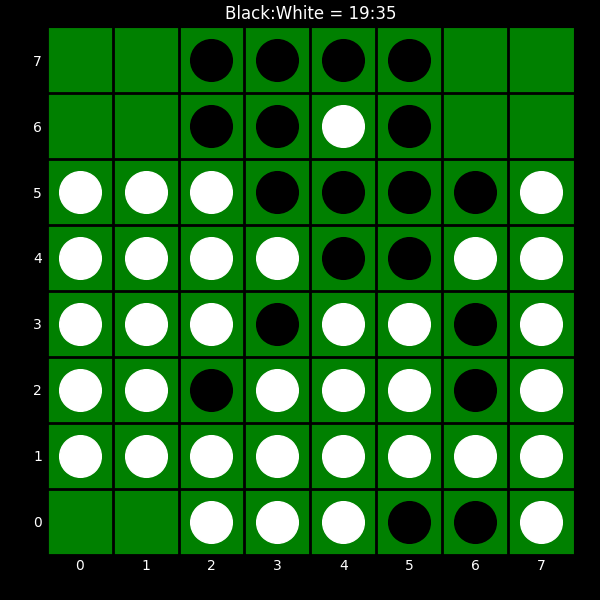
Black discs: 19
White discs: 35